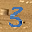
Label: 3